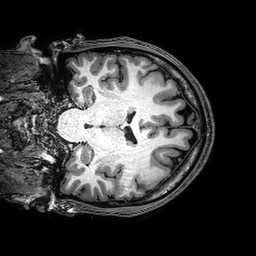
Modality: T1w
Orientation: coronal
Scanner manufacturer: philips
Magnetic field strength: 3 T
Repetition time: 0.008263 s
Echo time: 0.0038 s